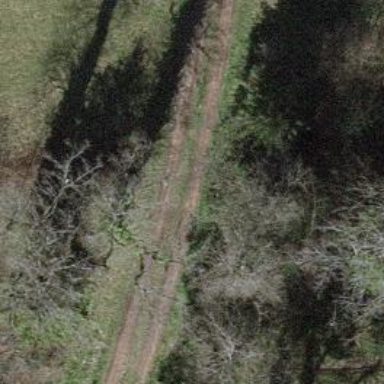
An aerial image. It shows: Unpaved track road.